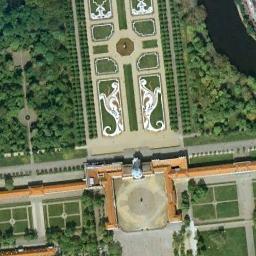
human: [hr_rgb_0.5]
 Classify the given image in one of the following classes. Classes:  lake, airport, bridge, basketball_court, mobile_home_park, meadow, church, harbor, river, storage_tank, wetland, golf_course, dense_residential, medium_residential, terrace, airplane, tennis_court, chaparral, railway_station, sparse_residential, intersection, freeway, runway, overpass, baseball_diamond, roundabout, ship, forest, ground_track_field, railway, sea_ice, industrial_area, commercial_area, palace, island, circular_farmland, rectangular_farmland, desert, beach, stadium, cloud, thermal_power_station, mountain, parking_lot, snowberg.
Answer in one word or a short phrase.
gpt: palace